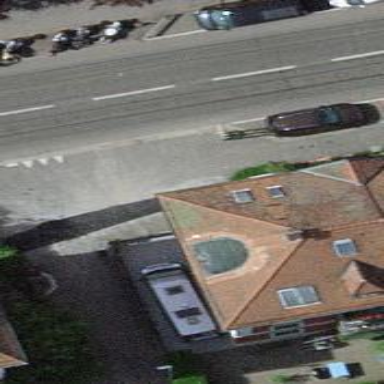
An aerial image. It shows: Hipped roof on apartment building.